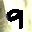
Label: 9